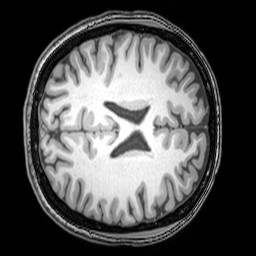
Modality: T1w
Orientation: axial
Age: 23
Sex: female
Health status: healthy
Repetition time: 0.081 s
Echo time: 0.037 s